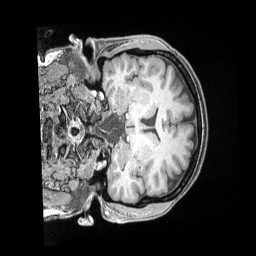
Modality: T1w
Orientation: coronal
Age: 35
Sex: female
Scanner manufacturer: siemens
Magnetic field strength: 3 T
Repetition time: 2 s
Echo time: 0.00211 s